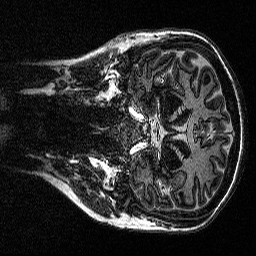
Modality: MP2RAGE
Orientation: coronal
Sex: female
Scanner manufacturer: siemens
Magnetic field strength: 3 T
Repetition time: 5 s
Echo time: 0.00292 s